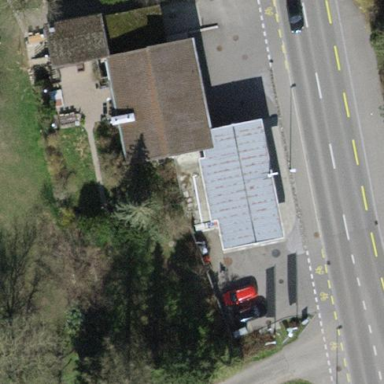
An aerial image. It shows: Building that serves as fuel station.